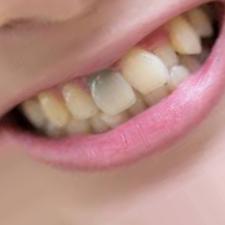
Condition: Tooth Discoloration